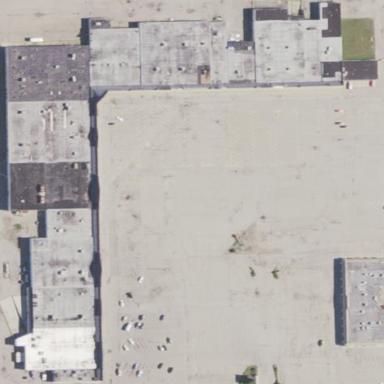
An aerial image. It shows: Commercial building with flat roof.